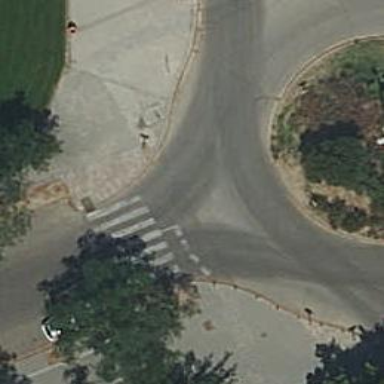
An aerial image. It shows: Uncontrolled zebra crossing on the road.